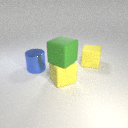
large yellow rubber cube to the right of large blue metal cylinder